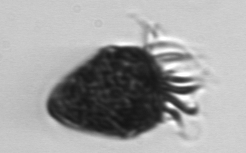
Label: Strombidium_morphotype2